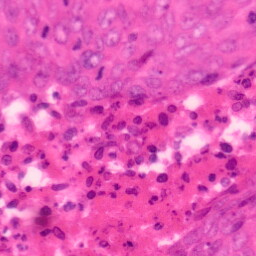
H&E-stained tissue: Colon